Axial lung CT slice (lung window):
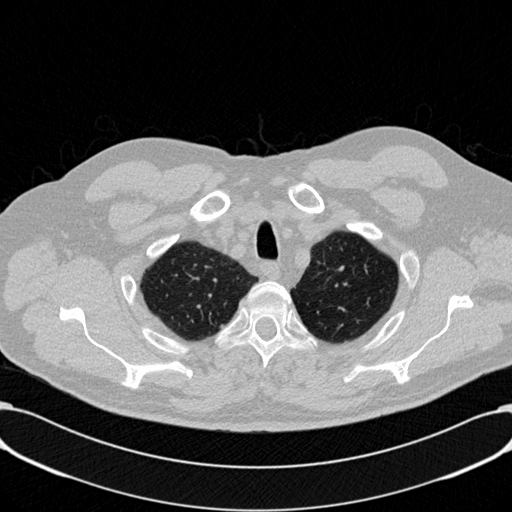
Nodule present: no